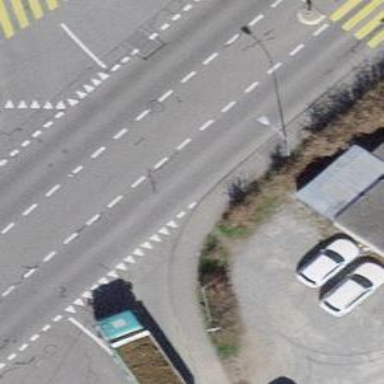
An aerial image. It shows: Sidewalk along the footway.